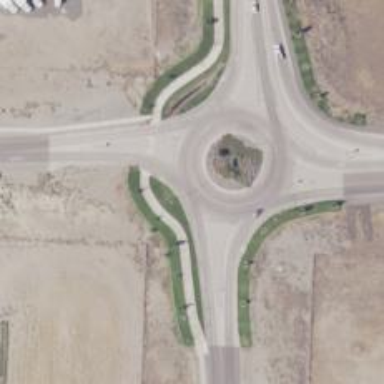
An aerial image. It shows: Roundabout on primary highway.